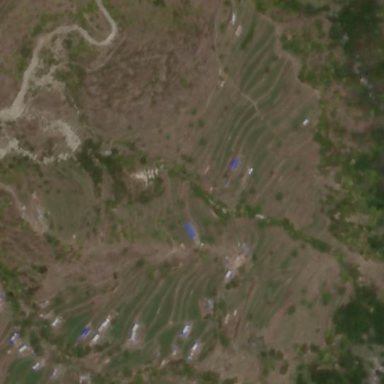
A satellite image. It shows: Terraced farmland.